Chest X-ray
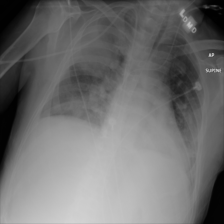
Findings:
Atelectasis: negative
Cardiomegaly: negative
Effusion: negative
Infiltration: positive
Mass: negative
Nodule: negative
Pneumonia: negative
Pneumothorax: negative
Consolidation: positive
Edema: negative
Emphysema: negative
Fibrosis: negative
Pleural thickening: negative
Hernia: negative